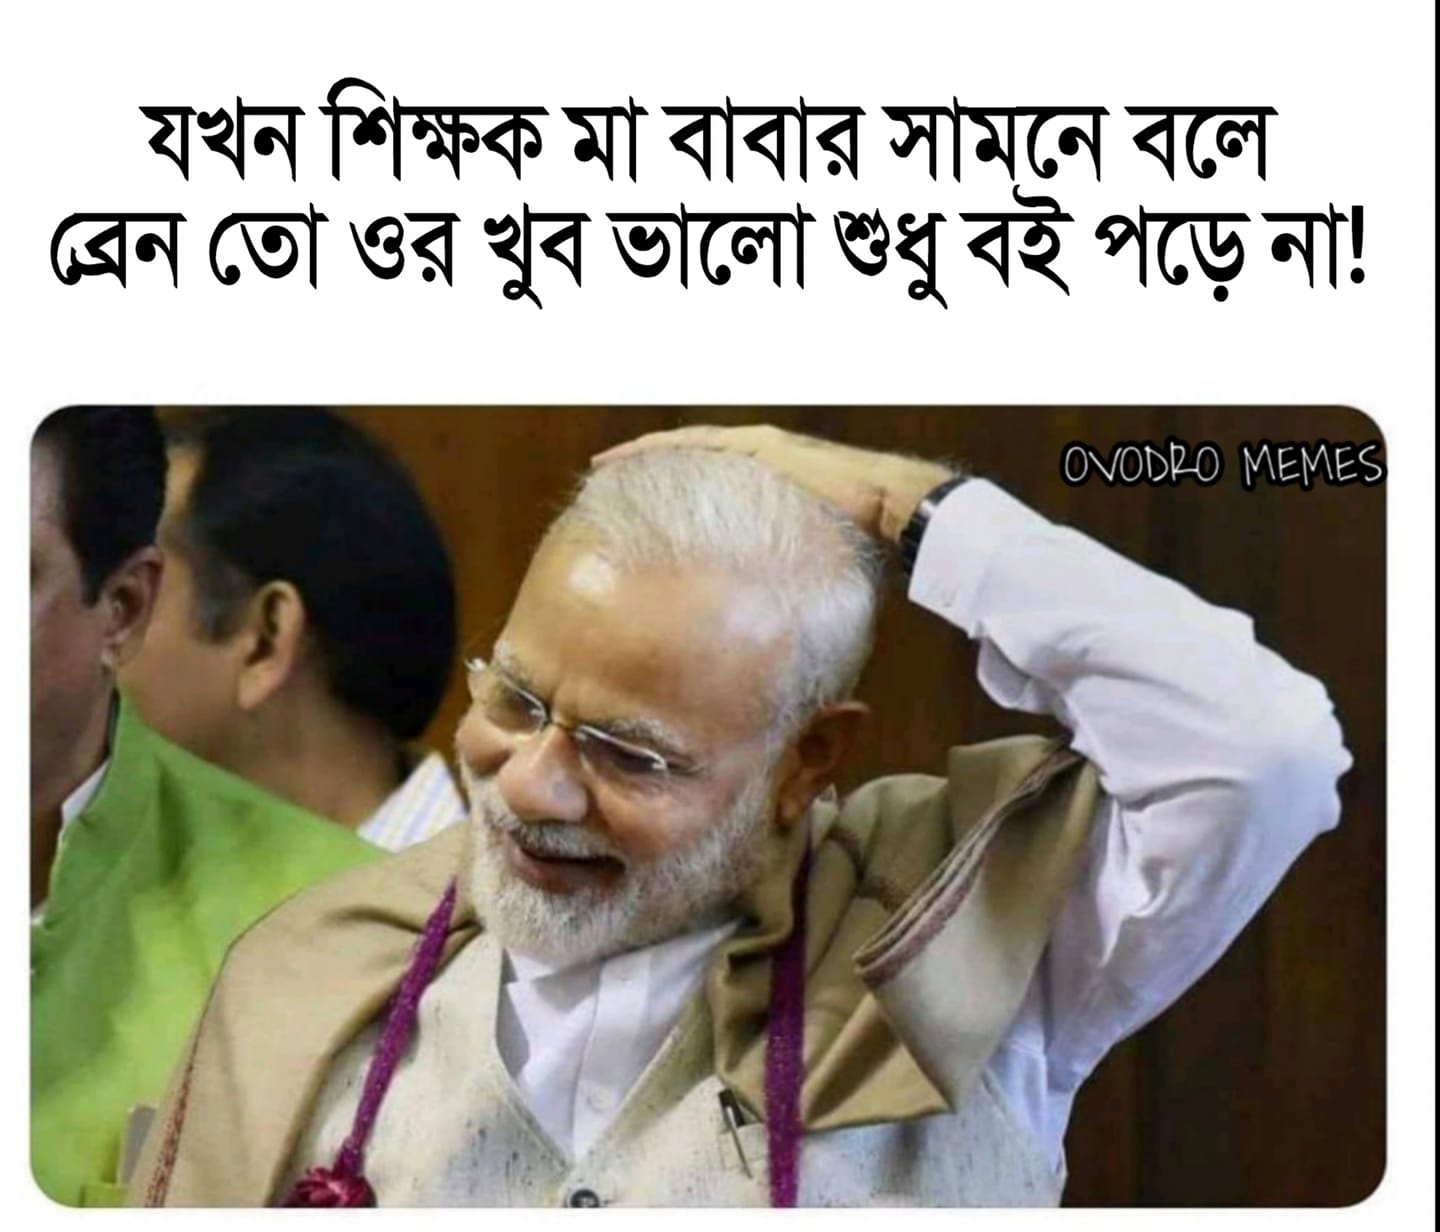
Caption: যখন শিক্ষক মা বাবার সামনে বলে ব্রেন তো ওর খুব ভালো শুধু বই পড়ে না !
Label: non-hate